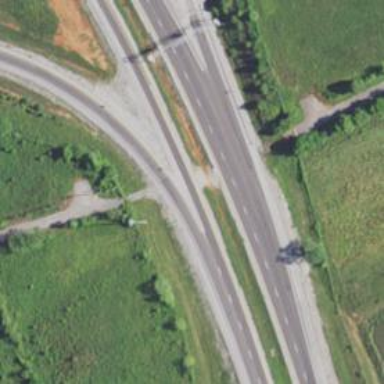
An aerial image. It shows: Motorway junction.